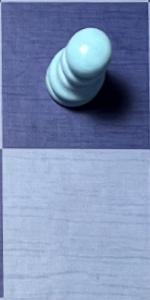
Label: Empty